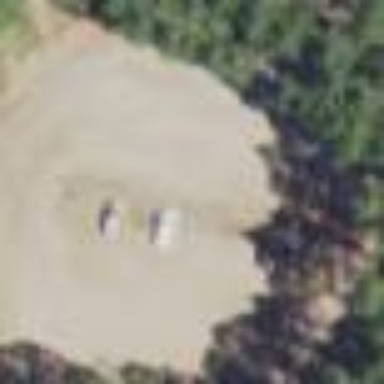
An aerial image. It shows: Parking area with dirt surface.